Field crop: maize
Growth stage: 1
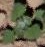
Species: chenopodium